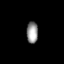
Tissue: lung
Cell type: Epithelial cells
Senescence score: 0.5722
Nuclear area (px): 241
Mean DAPI intensity: 149.295